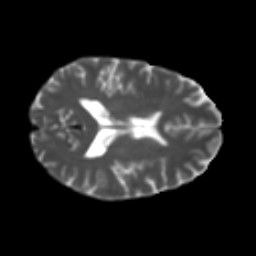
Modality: T2w
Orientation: axial
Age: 56
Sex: female
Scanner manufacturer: ge
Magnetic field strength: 3 T
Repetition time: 7.8 s
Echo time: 0.0606 s